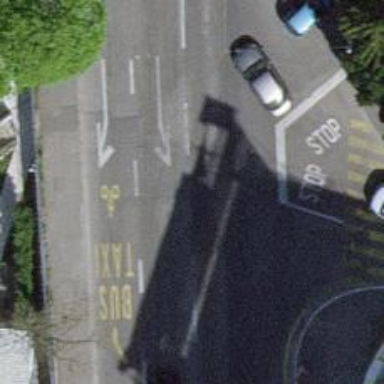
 there is bus lane and shared bus and cycle lane."